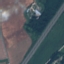
Label: Highway